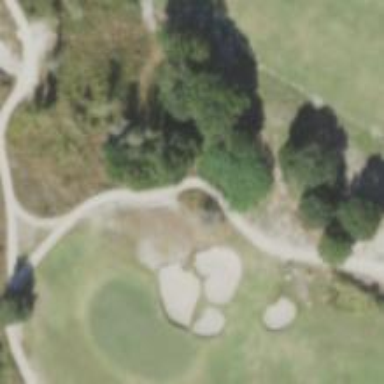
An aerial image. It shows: Path used for both walking and golf.